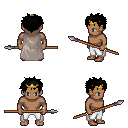
a pixel art fantasy rpg character, male body template, human, dark skin, gray cape, white pants, black bedhead hairstyle, gold tiara, bracelets, spear, four views (front, back, left, right), 2x2 character sprite sheet, small pixel art, hard edges, no anti-aliasing